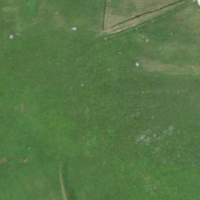
EUNIS habitat code: 24
Species observed at this site:
Salticus scenicus